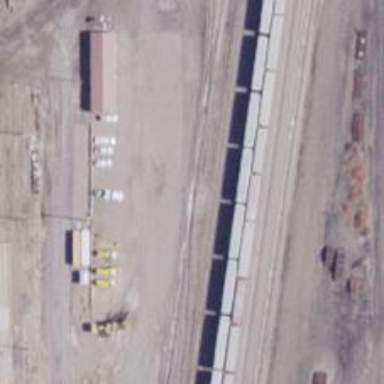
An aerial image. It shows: Railway yard in service.